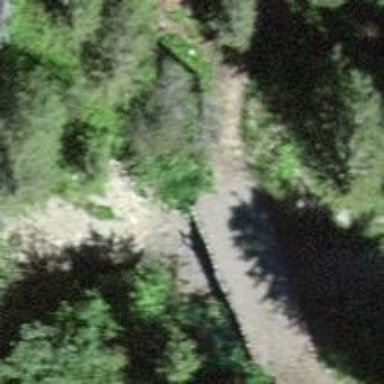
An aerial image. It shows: Path on bridge with very rough surface quality.